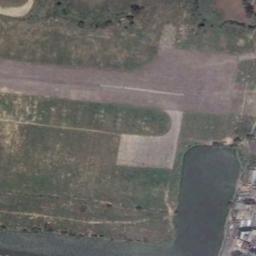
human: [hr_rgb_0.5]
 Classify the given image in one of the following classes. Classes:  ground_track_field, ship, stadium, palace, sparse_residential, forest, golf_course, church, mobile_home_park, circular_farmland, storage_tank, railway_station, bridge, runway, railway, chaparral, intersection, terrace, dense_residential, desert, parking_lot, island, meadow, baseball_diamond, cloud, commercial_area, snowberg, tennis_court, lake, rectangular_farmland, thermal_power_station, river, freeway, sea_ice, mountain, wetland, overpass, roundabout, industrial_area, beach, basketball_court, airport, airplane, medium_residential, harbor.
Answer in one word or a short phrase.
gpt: runway